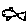
Label: fish